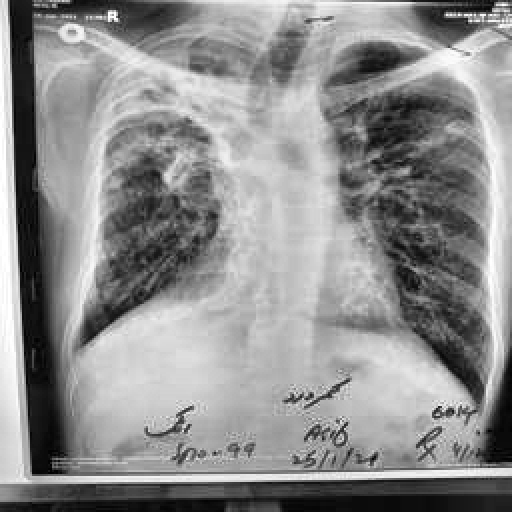
Finding: TUBERCULOSIS